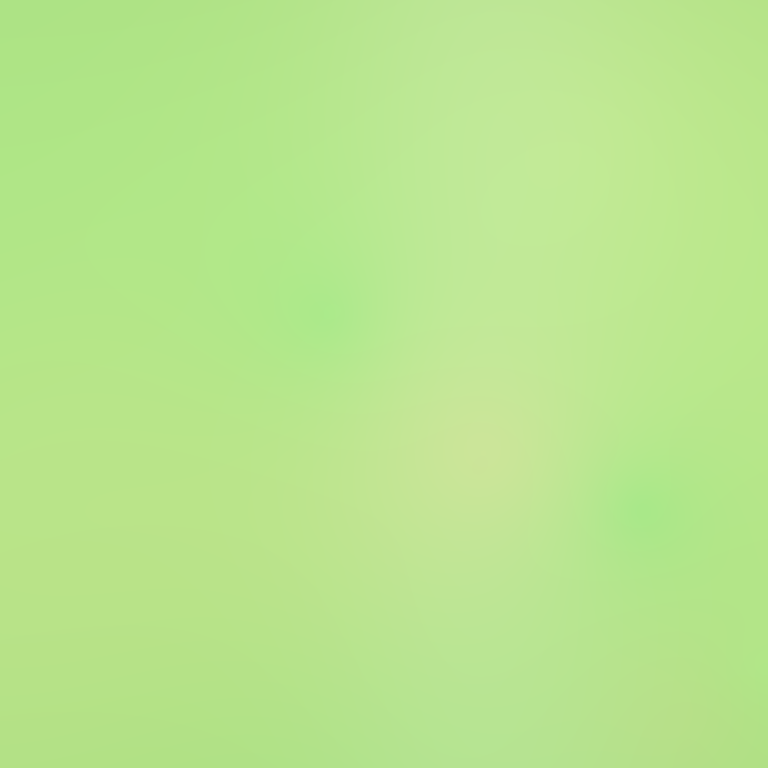
Abstract light effect, smooth blend from soft green to pale yellow, calm atmosphere, diffuse light, no room, no furniture, no objects.